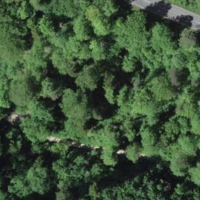
EUNIS habitat code: 41
Species observed at this site:
Aruncus dioicus